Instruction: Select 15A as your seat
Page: seats
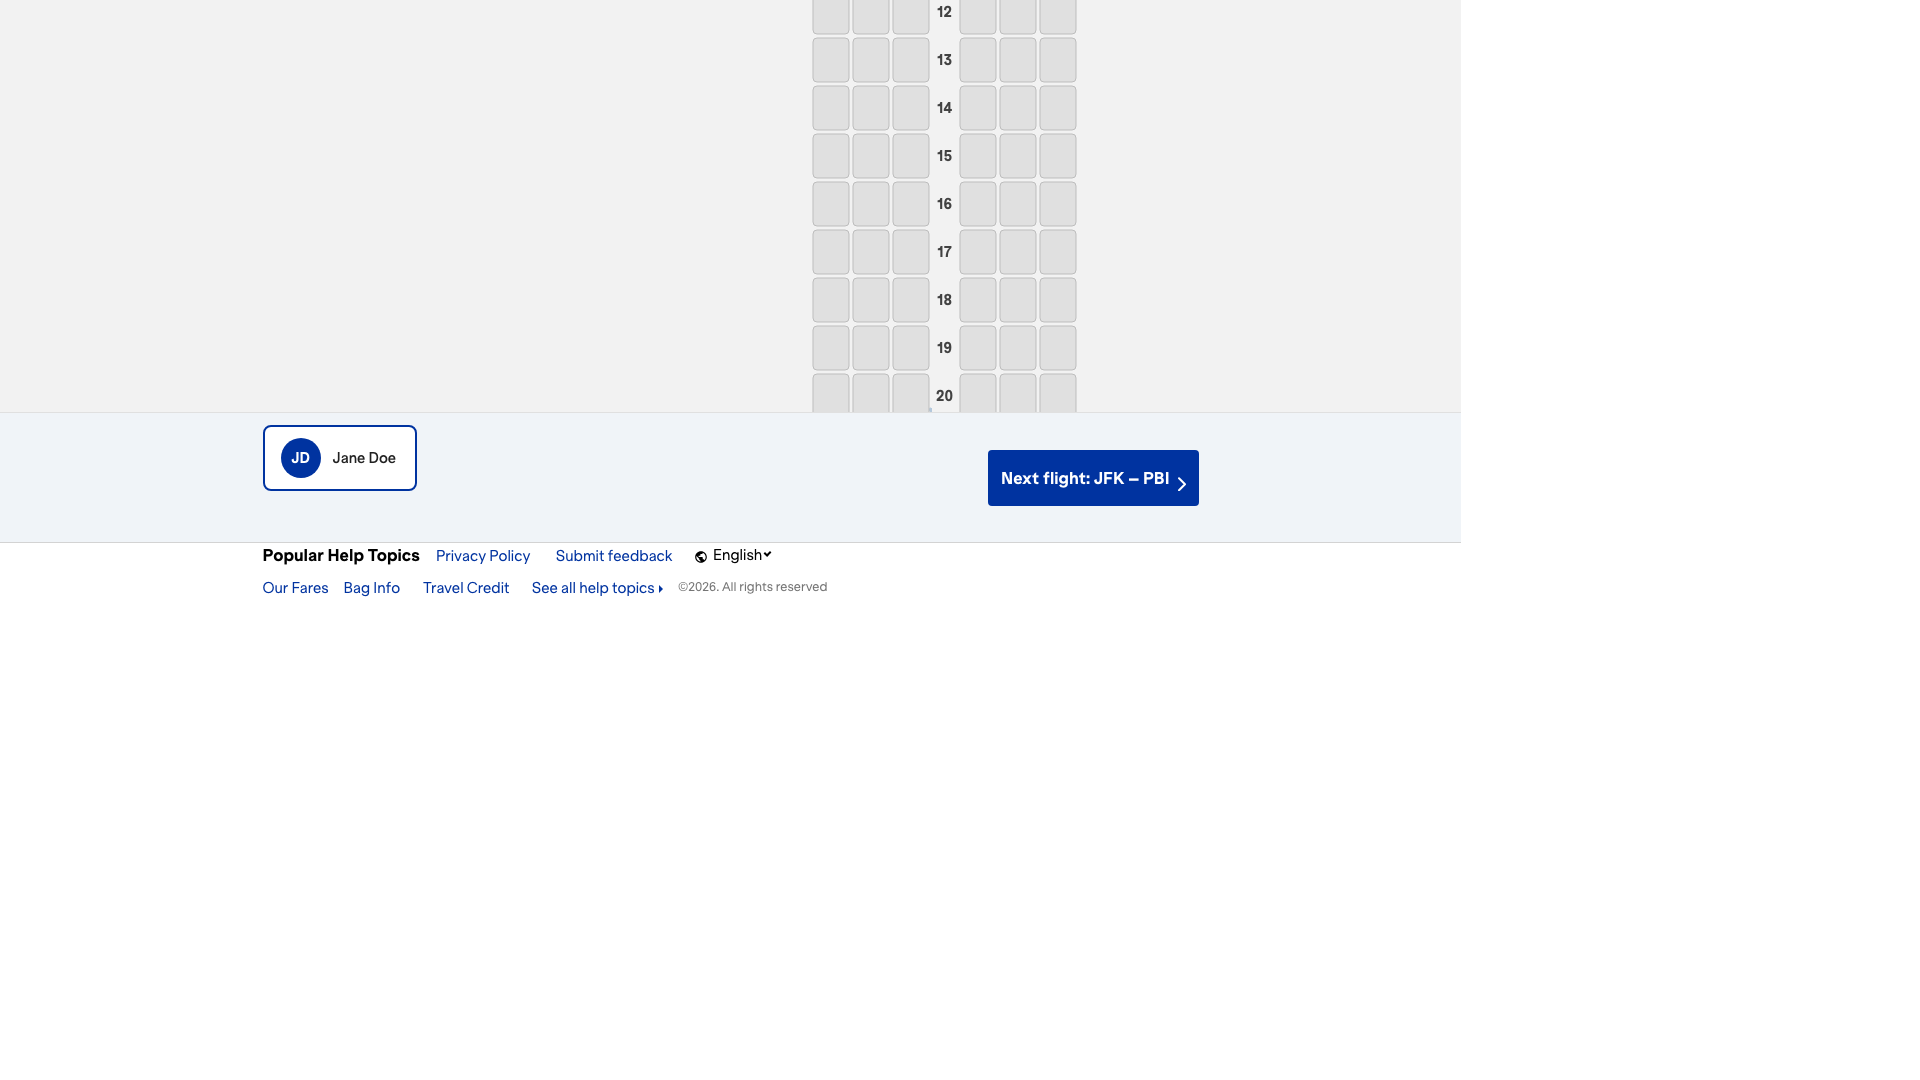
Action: click